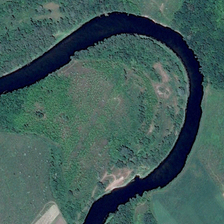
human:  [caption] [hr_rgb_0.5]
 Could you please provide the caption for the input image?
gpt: many green trees are in two sides of a curved black river .

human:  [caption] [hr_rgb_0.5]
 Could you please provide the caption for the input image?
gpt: many green trees are in two sides of a curved black river .

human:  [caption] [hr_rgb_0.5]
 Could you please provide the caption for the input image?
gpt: many green trees are in two sides of a curved black river .

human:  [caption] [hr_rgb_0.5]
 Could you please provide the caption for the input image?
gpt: many green trees are in two sides of a curved black river .

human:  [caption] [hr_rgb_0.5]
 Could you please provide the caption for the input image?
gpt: many green trees are in two sides of a curved black river .